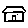
Label: house